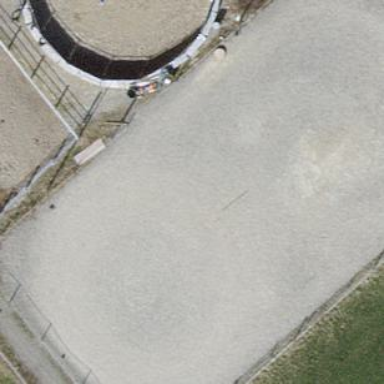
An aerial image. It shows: Equestrian pitch for leisure land sports.